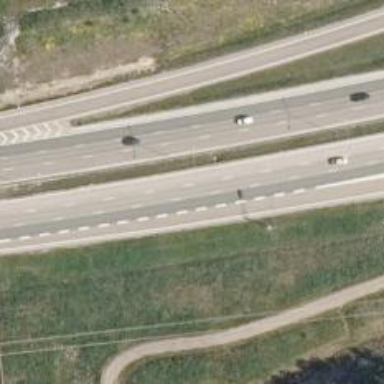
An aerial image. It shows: Asphalt motorway.